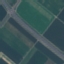
Land use / land cover class: Highway